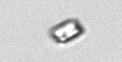
Label: Bacillariophyceae_morphotype1